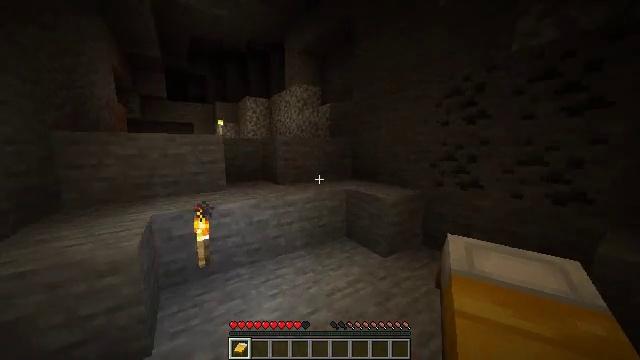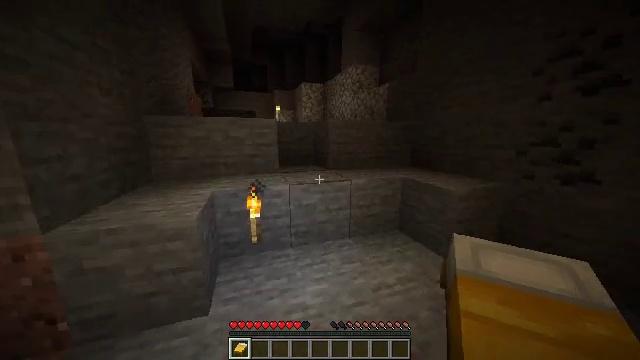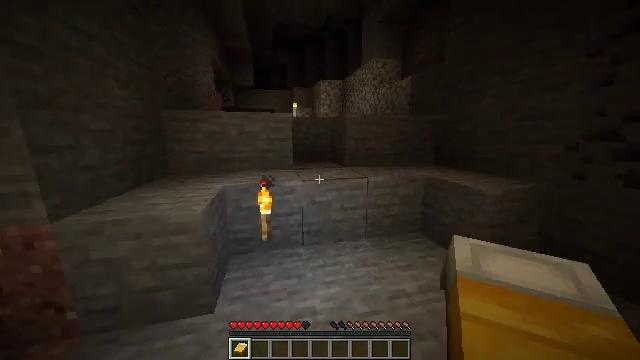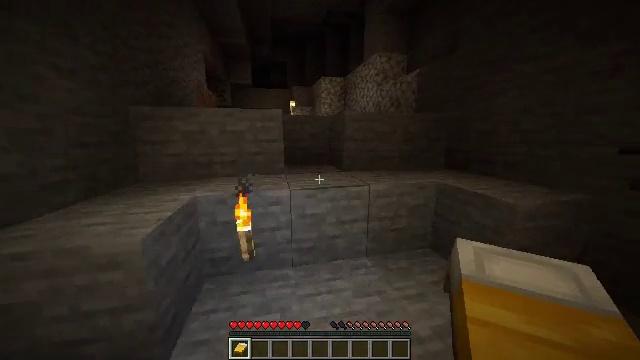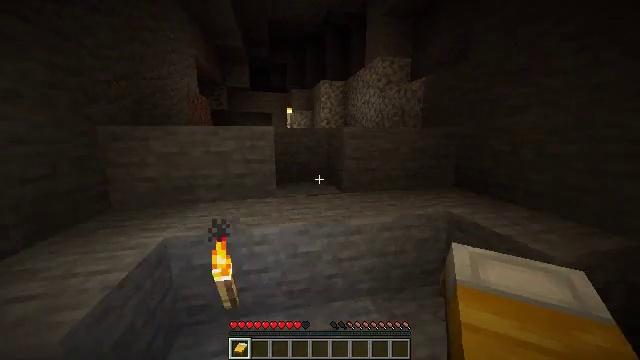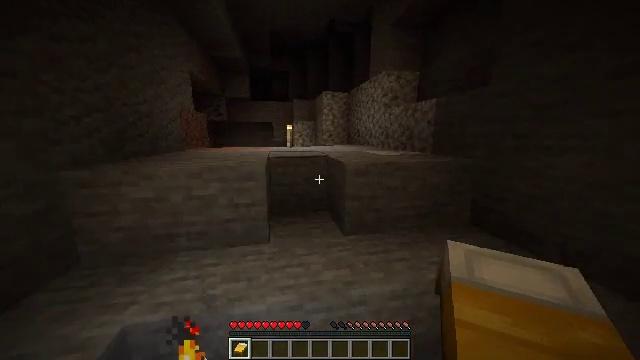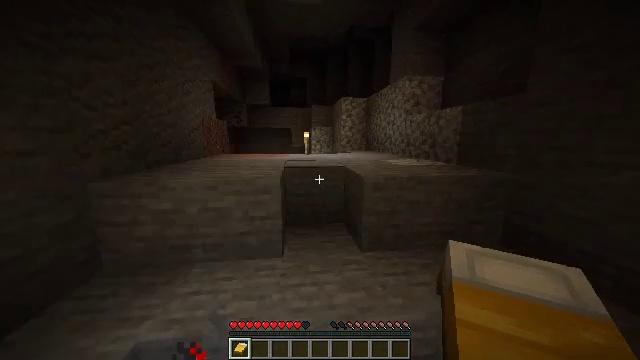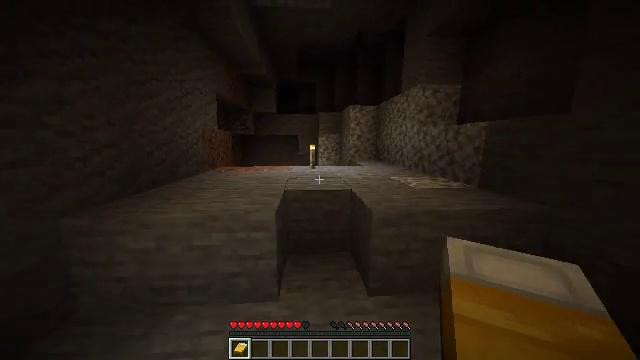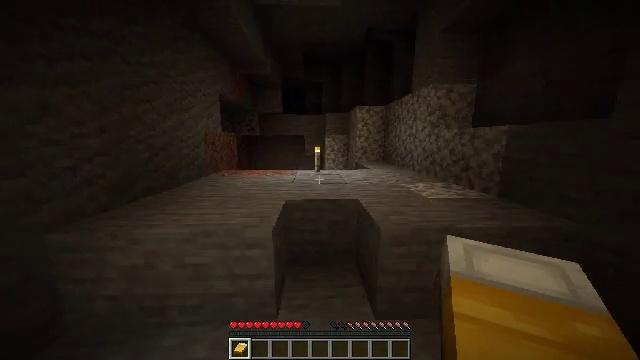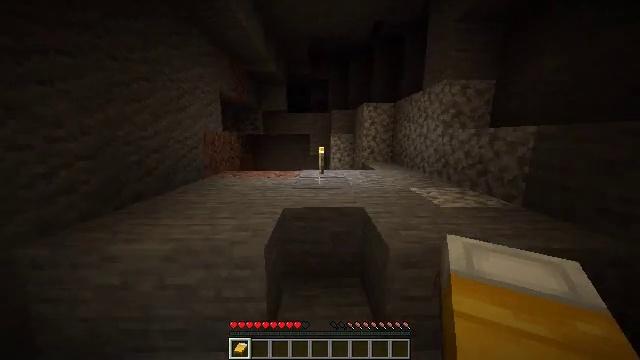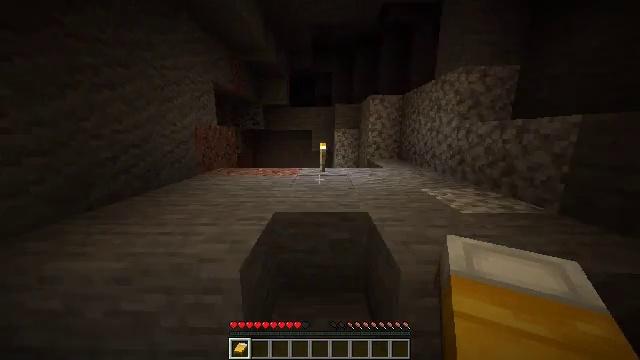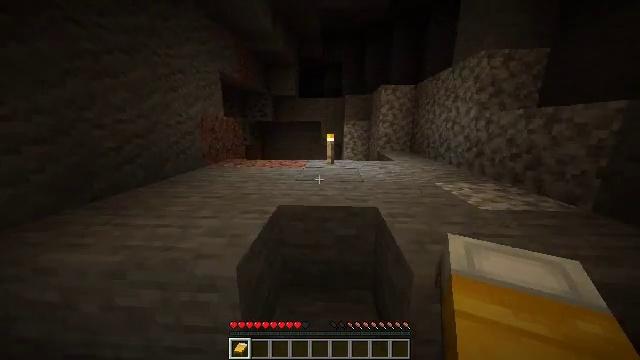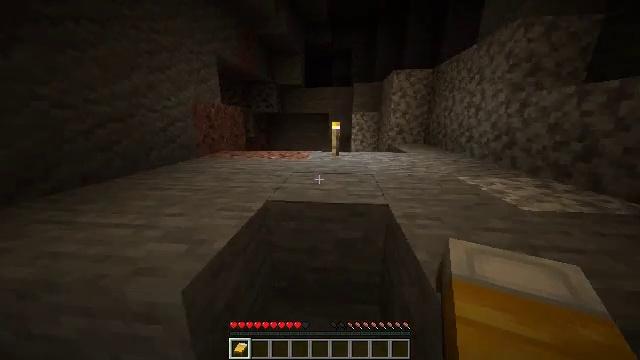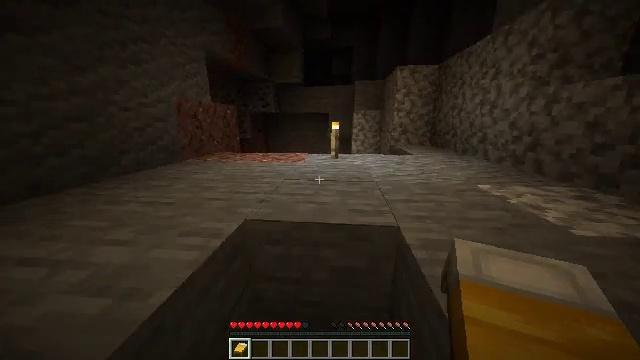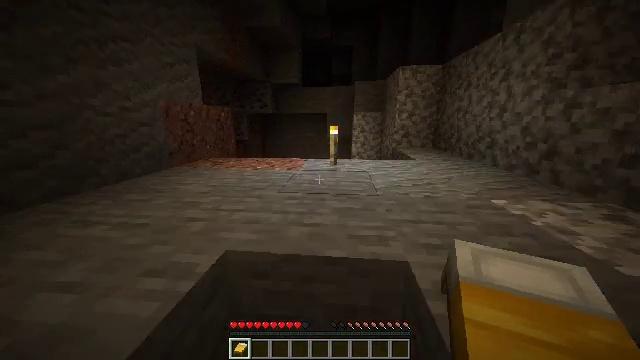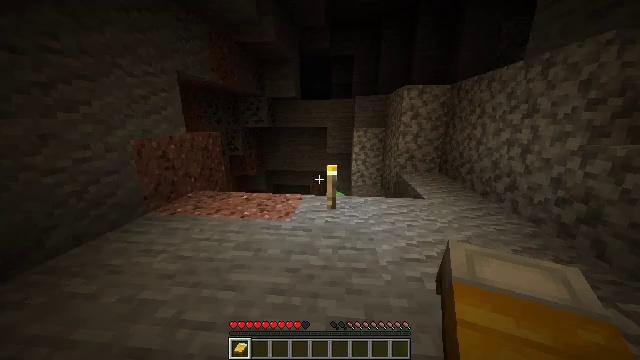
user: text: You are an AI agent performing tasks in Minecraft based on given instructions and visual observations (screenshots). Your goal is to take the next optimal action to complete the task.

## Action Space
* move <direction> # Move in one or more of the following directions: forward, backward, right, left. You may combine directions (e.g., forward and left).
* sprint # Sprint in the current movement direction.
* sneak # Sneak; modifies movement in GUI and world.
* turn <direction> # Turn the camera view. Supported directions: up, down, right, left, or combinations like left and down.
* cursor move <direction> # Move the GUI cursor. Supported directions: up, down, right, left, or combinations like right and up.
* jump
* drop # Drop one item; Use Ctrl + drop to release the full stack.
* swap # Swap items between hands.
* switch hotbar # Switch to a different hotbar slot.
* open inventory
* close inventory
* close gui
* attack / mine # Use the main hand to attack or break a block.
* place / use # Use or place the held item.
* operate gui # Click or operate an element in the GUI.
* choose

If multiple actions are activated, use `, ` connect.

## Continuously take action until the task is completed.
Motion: motion action
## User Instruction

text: Combat the slime.
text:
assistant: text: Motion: move forward, sprint, turn left and down
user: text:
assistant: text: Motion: move forward, sprint, turn left
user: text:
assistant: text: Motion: move forward, sprint
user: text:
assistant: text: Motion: move forward, sprint, jump
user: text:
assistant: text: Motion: move forward, sprint, jump
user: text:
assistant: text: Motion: move forward, sprint, turn left, jump
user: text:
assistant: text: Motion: move forward, sprint, turn left, jump
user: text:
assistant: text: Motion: move forward, sprint, turn left, jump
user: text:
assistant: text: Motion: move forward, sprint, turn left, jump
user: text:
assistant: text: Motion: move forward, sprint, turn left, jump
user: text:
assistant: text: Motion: move forward, sprint, turn left and down, jump
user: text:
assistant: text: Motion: move forward, sprint, turn left and down, jump
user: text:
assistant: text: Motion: move forward, sprint, jump
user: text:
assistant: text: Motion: move forward, sprint, jump
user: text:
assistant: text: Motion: move forward, sprint, jump
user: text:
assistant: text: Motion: move forward, sprint, jump
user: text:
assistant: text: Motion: move forward, sprint, jump
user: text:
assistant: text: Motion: move forward, sprint, jump
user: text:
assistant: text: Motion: move forward, sprint, jump
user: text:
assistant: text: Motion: move forward, sprint, turn down, jump
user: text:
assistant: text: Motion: move forward, sprint, turn down, jump
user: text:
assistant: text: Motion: move forward, sprint, turn down, jump
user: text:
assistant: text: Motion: move forward, sprint, turn right and down, jump
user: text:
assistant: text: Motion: move forward, sprint, turn right and down
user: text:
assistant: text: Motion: move forward, sprint, turn right and down
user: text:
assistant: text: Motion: move forward, sprint
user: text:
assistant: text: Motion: move forward and move right
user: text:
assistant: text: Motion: move forward and move right
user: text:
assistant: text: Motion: move forward and move right, turn down
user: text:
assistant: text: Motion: move forward and move right, turn left and down